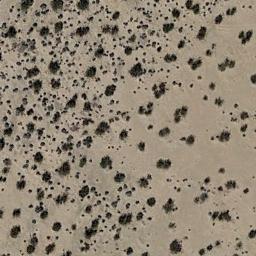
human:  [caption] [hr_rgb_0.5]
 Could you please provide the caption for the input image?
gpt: There are two lush vegetation in the jungle .